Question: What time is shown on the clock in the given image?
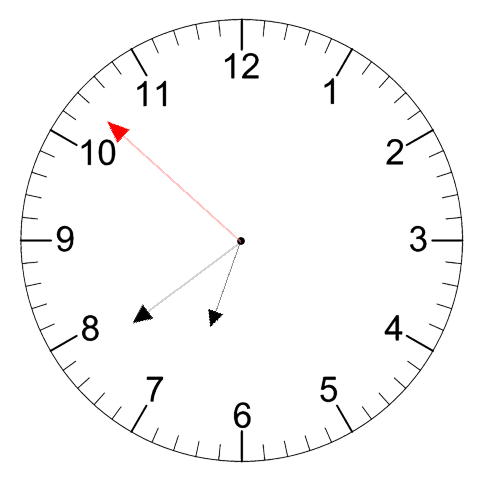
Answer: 06:38:52